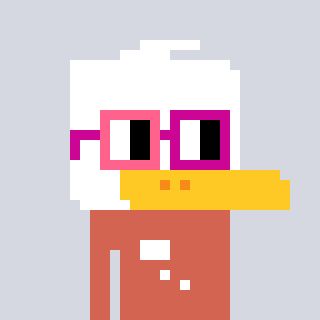
a pixel art character with square pink and red glasses, a duck-shaped head and a peachy-colored body on a cool background